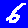
Digit: 6